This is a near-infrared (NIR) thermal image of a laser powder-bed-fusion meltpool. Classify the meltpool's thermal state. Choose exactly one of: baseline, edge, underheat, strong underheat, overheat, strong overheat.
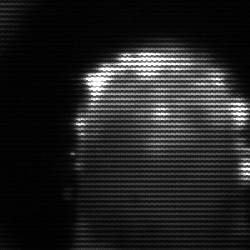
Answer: baseline